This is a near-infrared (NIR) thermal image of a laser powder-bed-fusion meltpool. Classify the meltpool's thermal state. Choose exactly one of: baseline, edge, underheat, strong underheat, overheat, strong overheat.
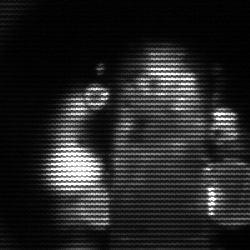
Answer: strong underheat